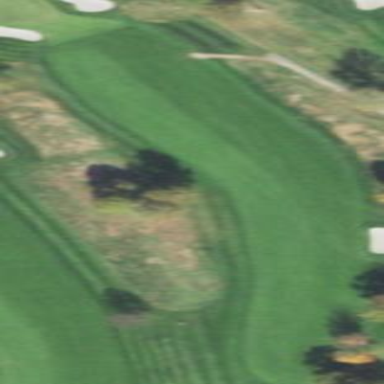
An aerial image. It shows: Grassy area designated as golf fairway.